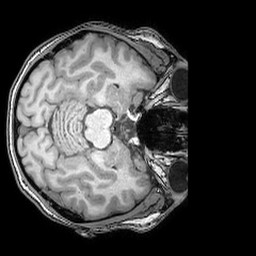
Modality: T1w
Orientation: axial
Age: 38
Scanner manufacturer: philips
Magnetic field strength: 3 T
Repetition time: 0.007 s
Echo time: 0.003501 s